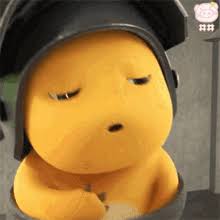
Label: nailong